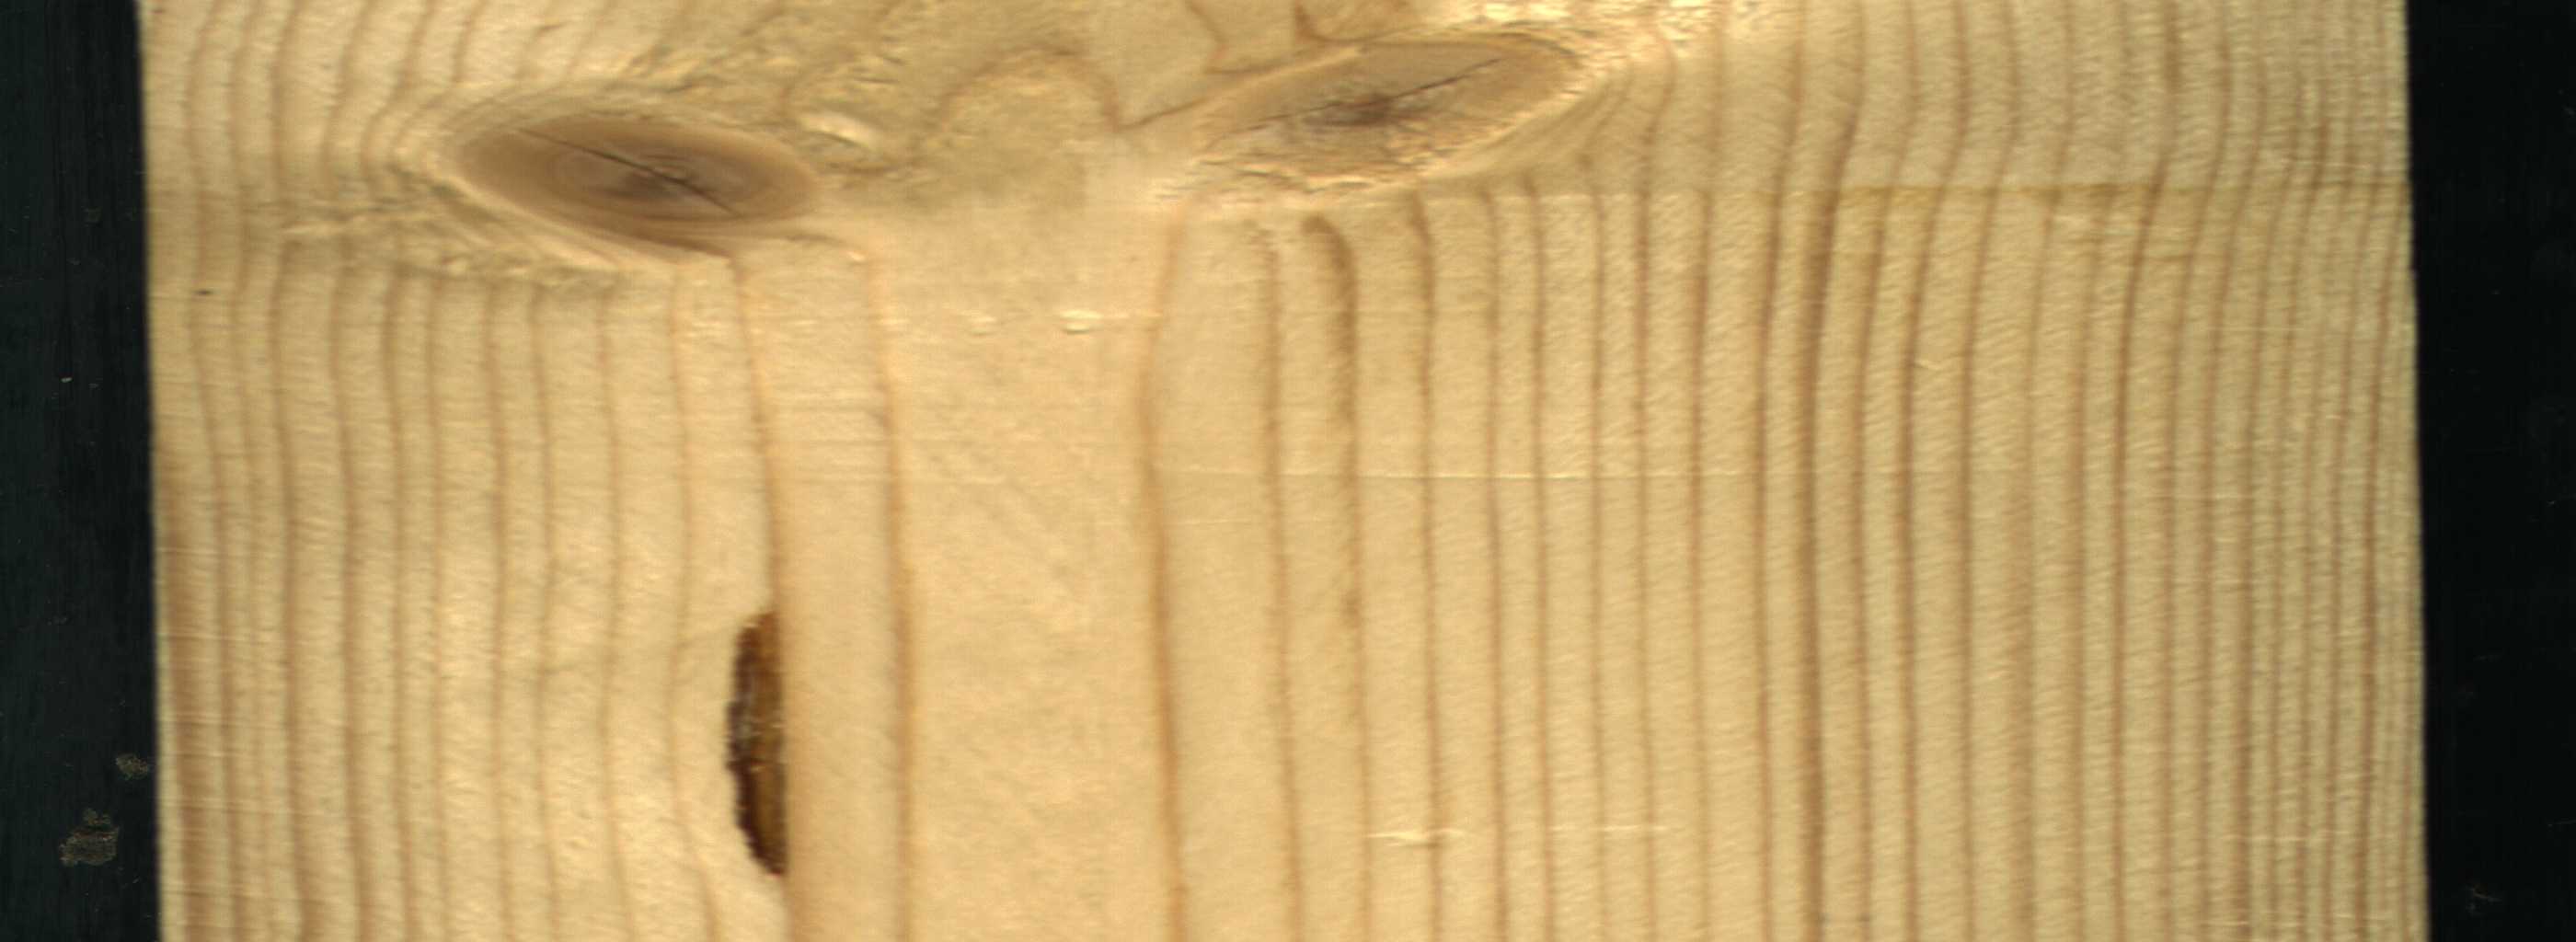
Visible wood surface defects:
resin
knot_with_crack
knot_with_crack